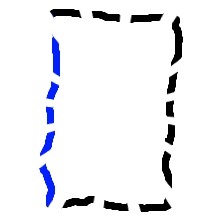
Shape: rectangle